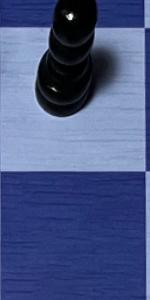
Label: Empty